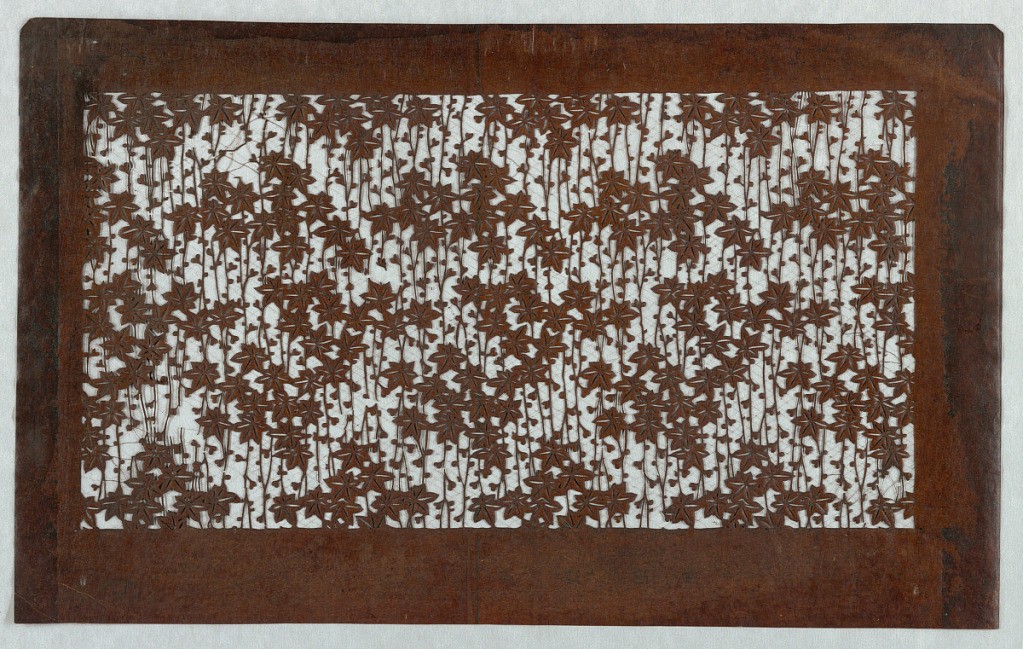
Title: Maple Leaves Motif
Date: mid 18th - early 19th century
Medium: Mulberry paper (kozo washi) treated with fermented persimmon tannin (kakishibu), and silk threads (itoire)
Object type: Katagami
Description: Maple leaves, also known as "frog's hands" (kaede) as well as "become crimson leaves" or "baby's hands" (Momiji). In Japan, maple trees are believed to have spirits who live in the trees. Kyoto is particularly known to be a popular viewing location where tourists flock in the fall to view the brilliant red leaves.